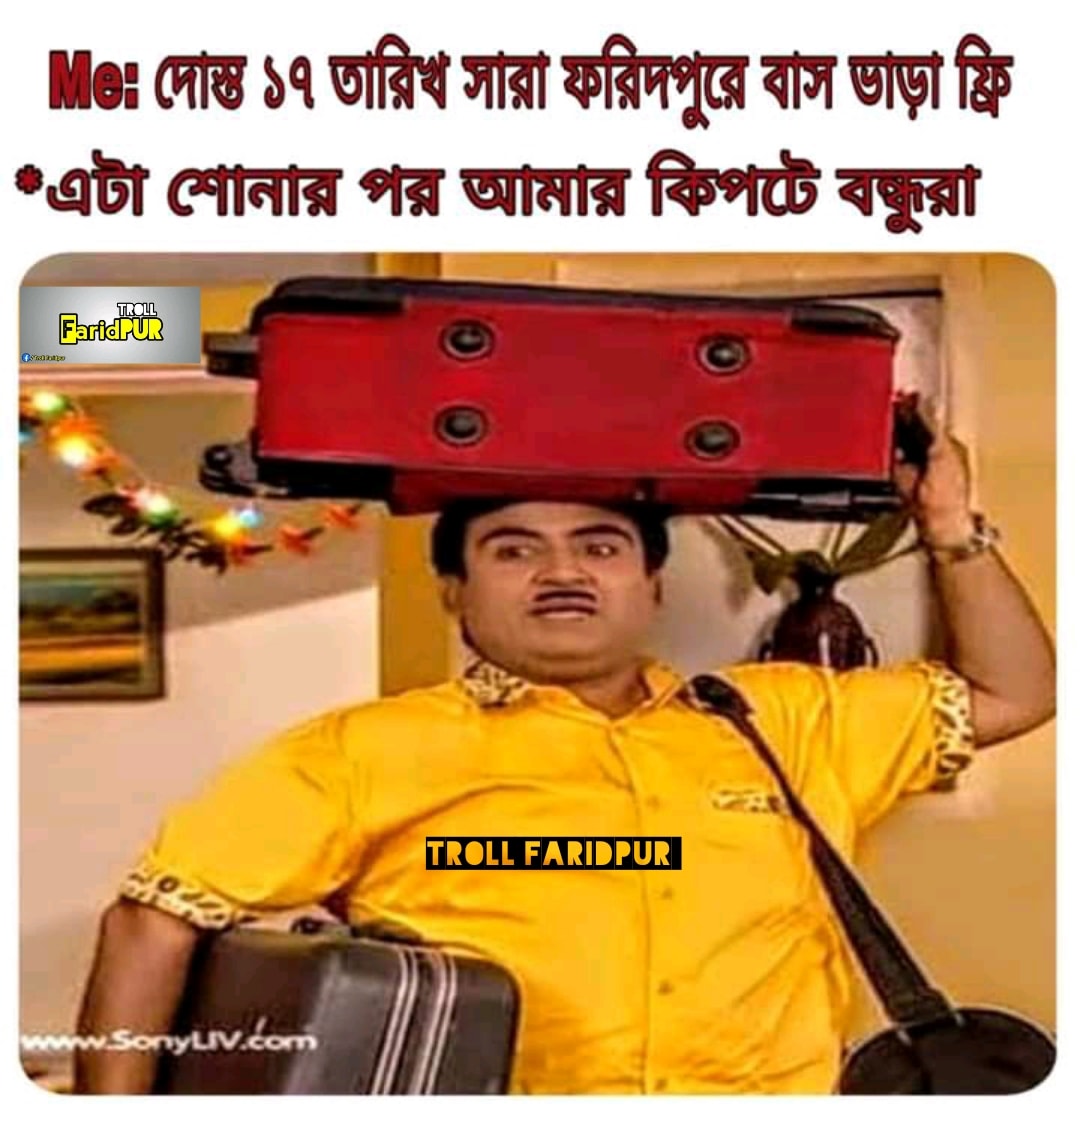
Caption: Me:  দোস্ত ১৭ তারিখ সারা ফরিদপুরে বাস ভাড়া ফ্রি    * এটা শোনার পর আমার কিপটে বন্ধুরা
Label: non-hate